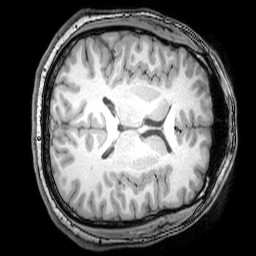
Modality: T1w
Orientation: axial
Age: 22
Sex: male
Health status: healthy
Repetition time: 0.081 s
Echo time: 0.037 s